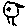
Label: bird